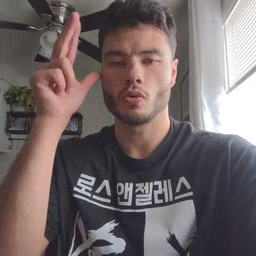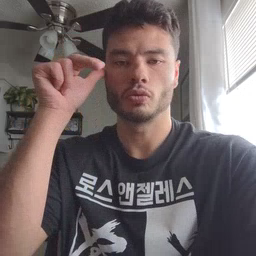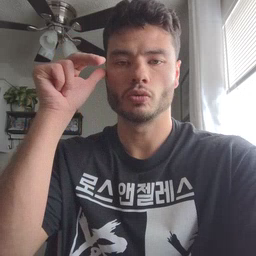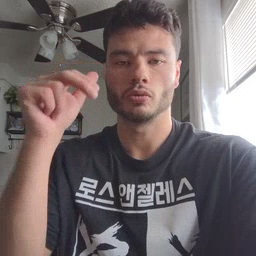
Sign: horse